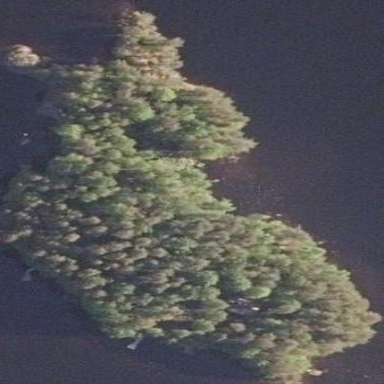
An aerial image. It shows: Image showing island.